Question: I'm developing a React Native app and having a query doubts.
I need to return all (eg "group-id-01"), where the provided exists within .

This code return all groups:
'''
const memberGroup = firebase.database().ref('groups')
memberGroup.once('value')
.then((snapshot) => {
console.log('snapshot');
console.log(snapshot.val());
})
.catch((error) => {
console.log('Erro');
console.log(error);
});
'''
Result I'm having:
'''
"group-id-01"
"members"
"no-uid-provided":"Belem"
"oZlTzlbCTGaZfsrzyxqABlnxt2e2":"Julia"
"name":"Rolling Stones"
'''
Result I want:
'''
"group-id-01"
"members"
"oZlTzlbCTGaZfsrzyxqABlnxt2e2":"Julia"
"name":"Rolling Stones"
'''
Whell...
I've tried some queries with .orderByChild and .equalTo, but the result is null.
'''
const memberGroup = firebase.database().ref('groups')
.orderByChild('oZlTzlbCTGaZfsrzyxqABlnxt2e2')
.equalTo('Julia')
memberGroup.once('value')
.then((snapshot) => {
console.log('snapshot');
console.log(snapshot.val());
})
.catch((error) => {
console.log('Erro');
console.log(error);
});
'''
I'm new in Firebase and I don't know if is possible to query a .
Appreciate all the help :D
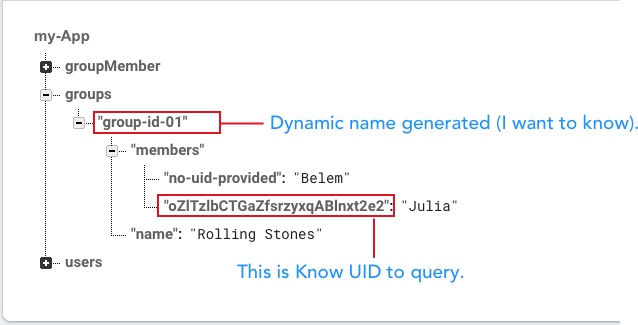
Answer: Your current structure allows you to easily look up the members for a given group. It does not allow you to easily look up the groups for a given user. To allow the latter, you will need to add an data structure (often called a reverse index) mapping users back to groups.
'''
userGroups
uid1
groupid1: true
groupid2: true
uid2
groupid2: true
groupid3: true
'''
This means that you're duplicating data to allow for the additional use-case, which is quite common in NoSQL databases.
Also see:
- <URL>